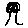
Label: tree